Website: macys
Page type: gifting
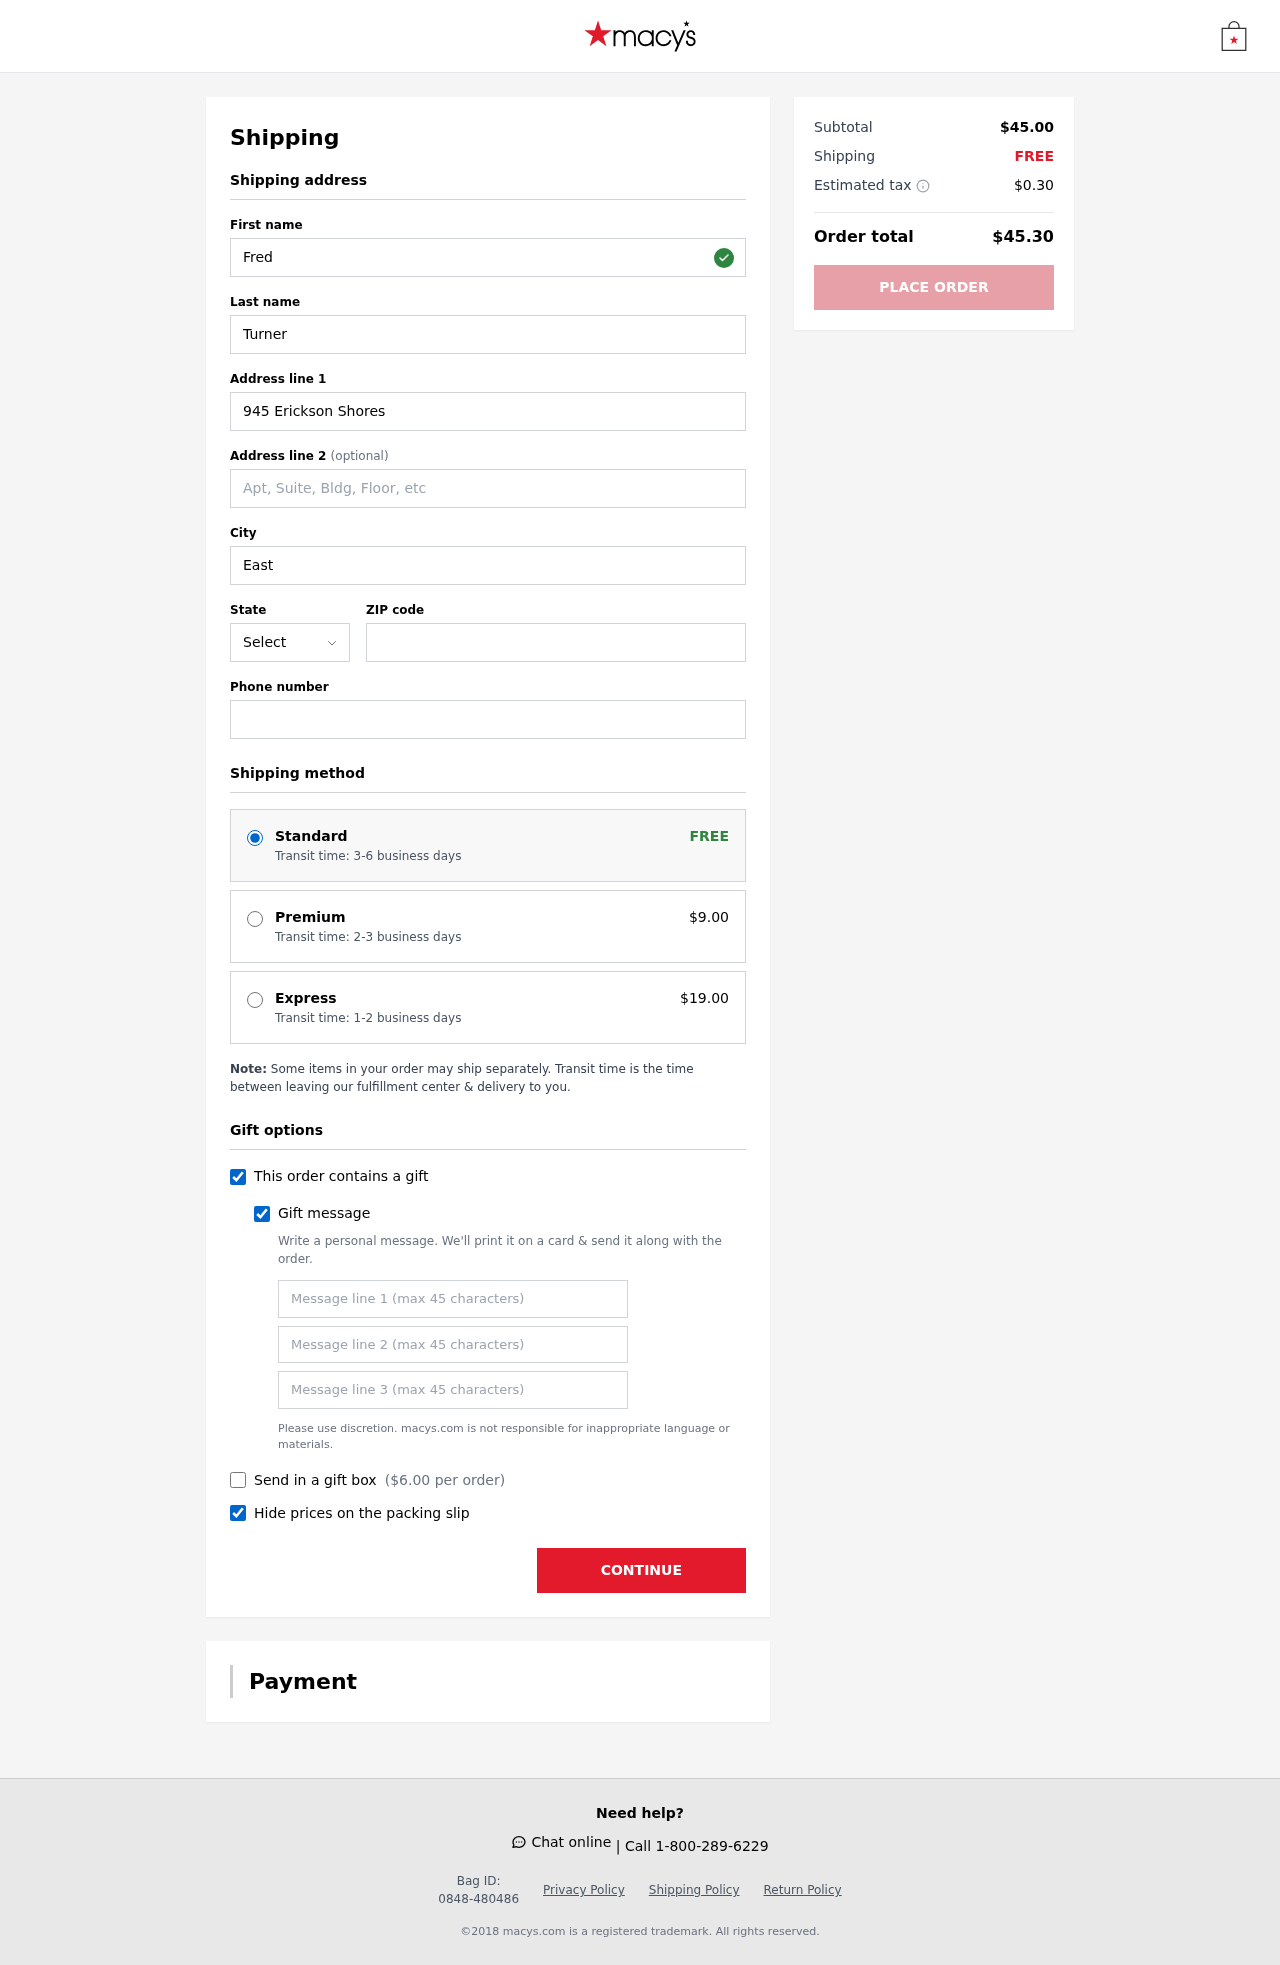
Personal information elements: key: PII_STATE_ABBR
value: MD
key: PII_FIRSTNAME
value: Fred
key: PII_LASTNAME
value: Turner
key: PII_STREET
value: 945 Erickson Shores
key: PII_CITY
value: East Kathy
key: PII_POSTCODE
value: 96457
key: PII_PHONE
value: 5433367807
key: PII_GIFT_MESSAGE
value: Hey Jeffrey, I know how much you enjoy keeping your garden in shape and sprucing up the yard, so I thought this would make your watering chores a breeze! Here’s to making your outdoor time even more enjoyable. Cheers!  Fred
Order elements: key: ORDER_SHIPPING_STANDARD
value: Transit time: 3-6 business days
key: ORDER_SHIPPING_PREMIUM
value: Transit time: 2-3 business days
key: ORDER_SHIPPING_PREMIUM_PRICE
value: $9.00
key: ORDER_SHIPPING_EXPRESS
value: Transit time: 1-2 business days
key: ORDER_SHIPPING_EXPRESS_PRICE
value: $19.00
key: ORDER_GIFT_BOX_PRICE
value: $6.00
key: ORDER_SUBTOTAL
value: $45.00
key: ORDER_SHIPPING_COST
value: FREE
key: ORDER_TAX
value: $0.30
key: ORDER_TOTAL
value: $45.30